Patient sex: F
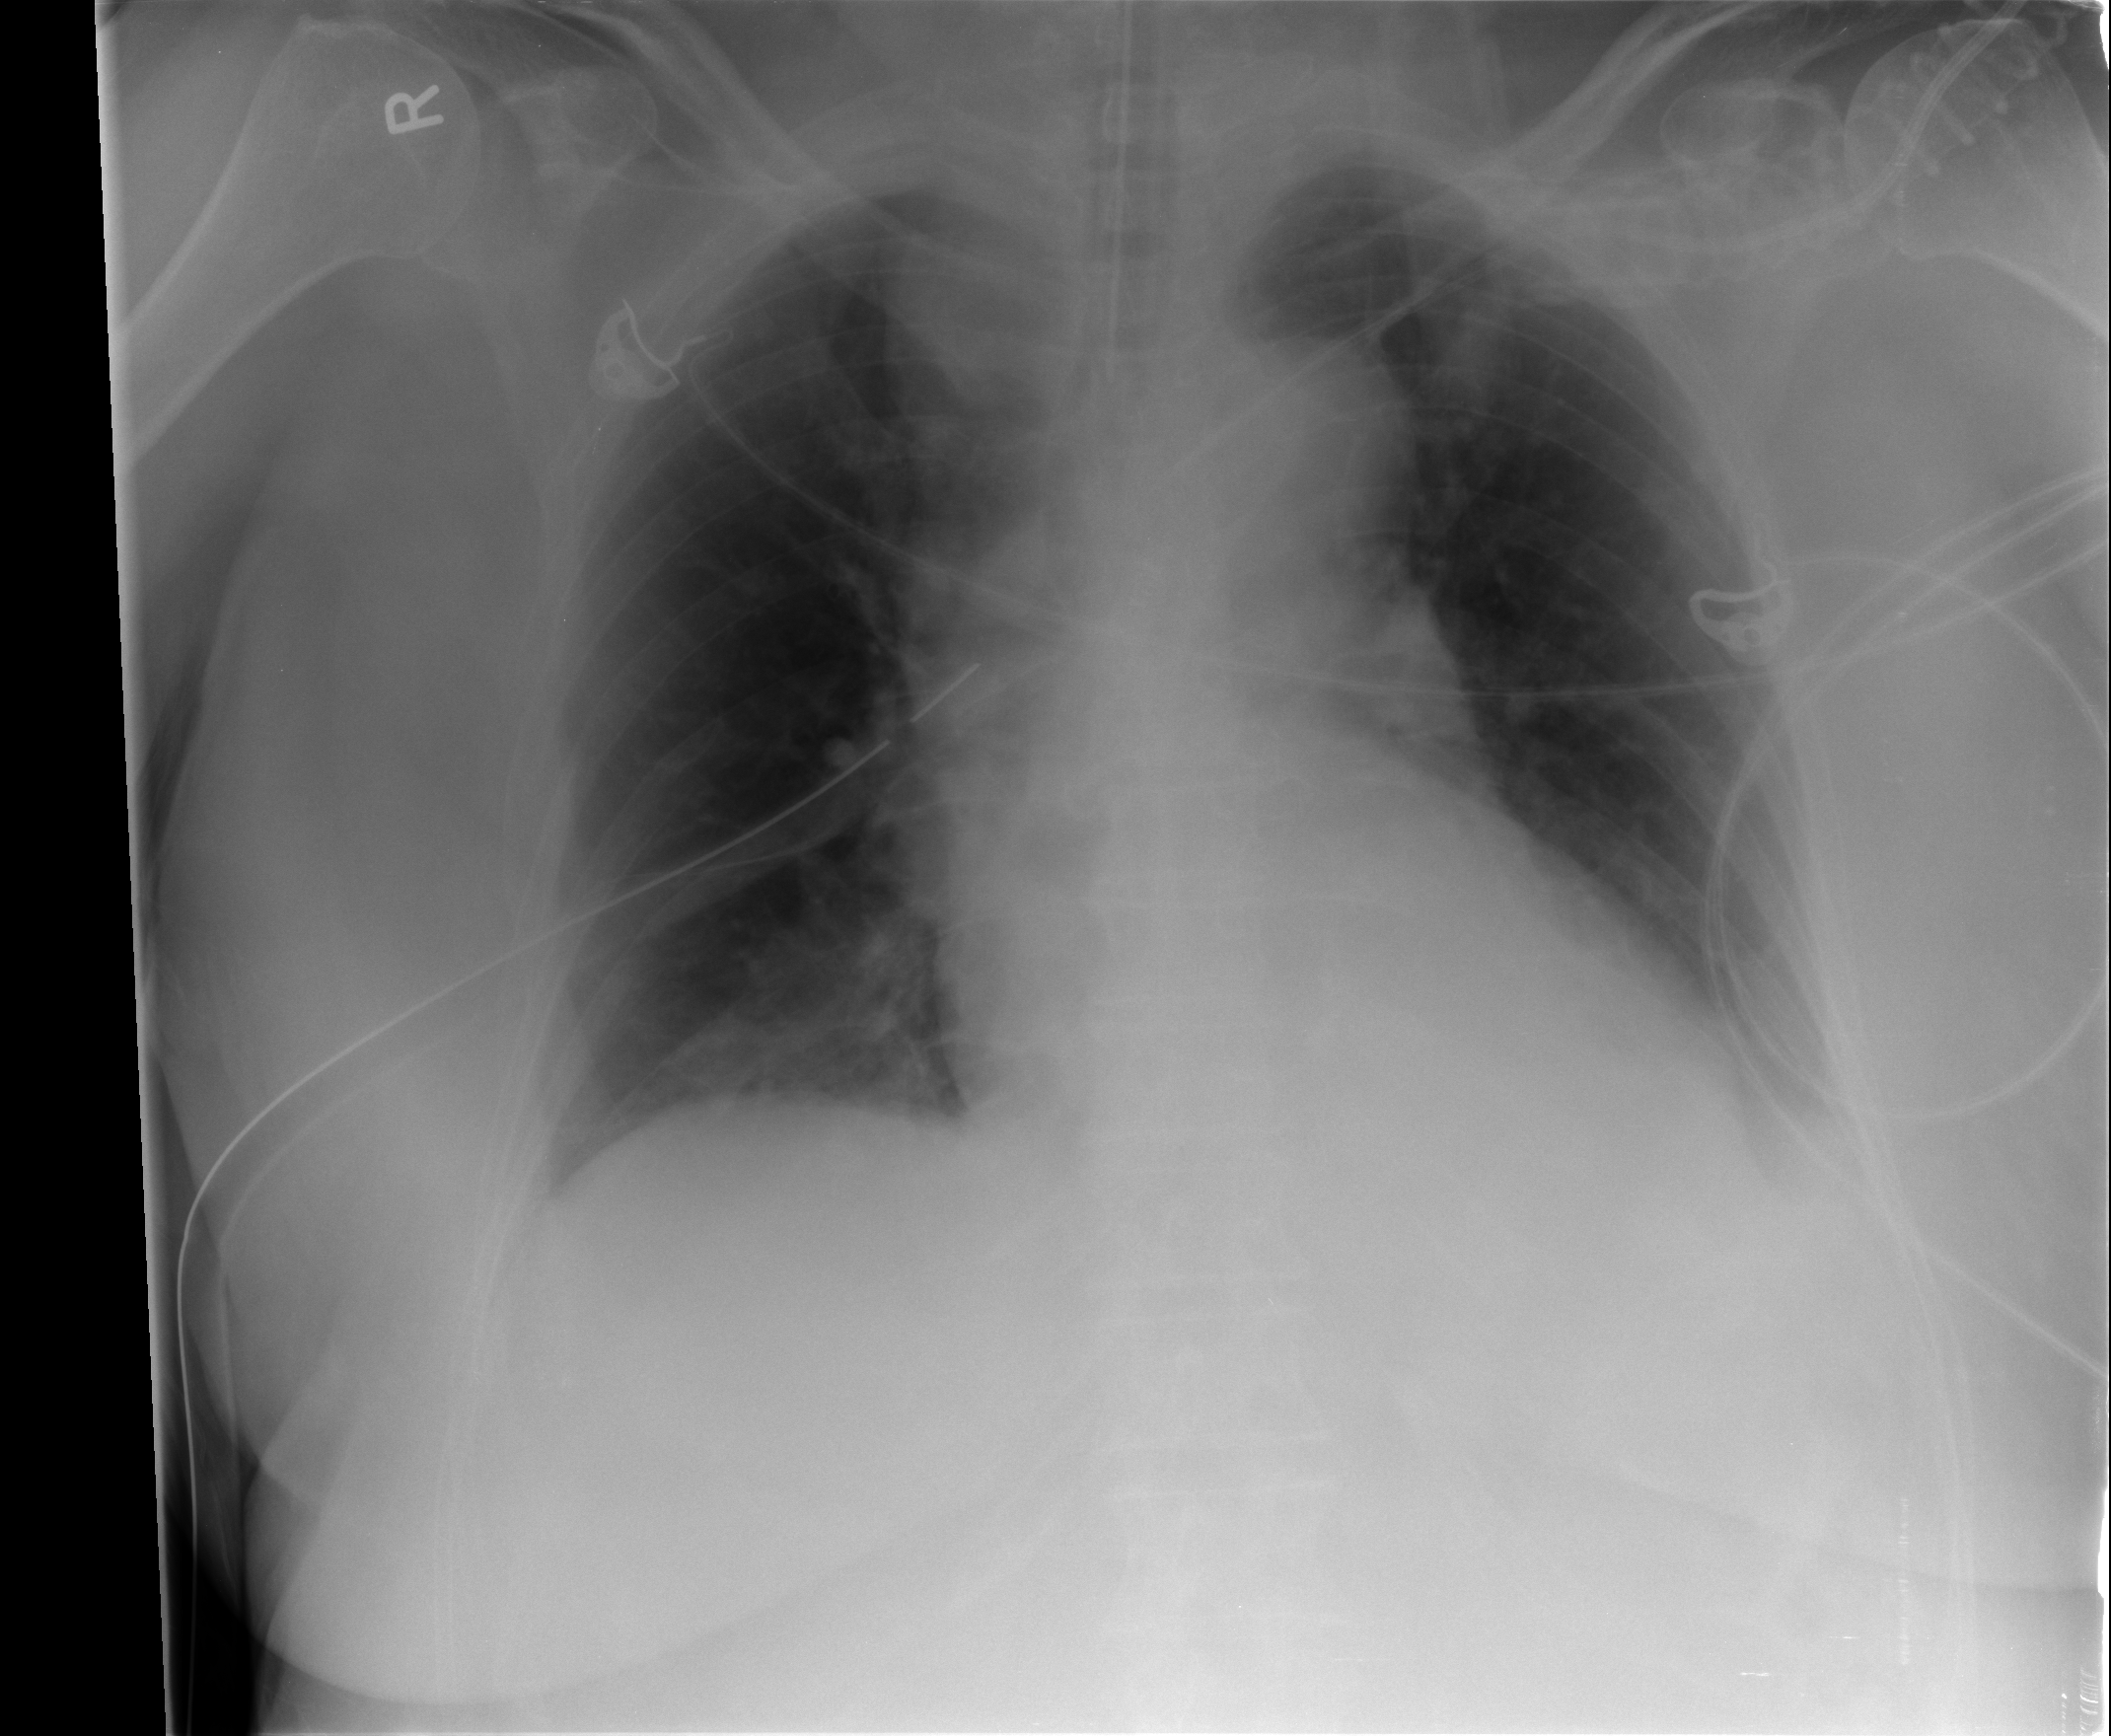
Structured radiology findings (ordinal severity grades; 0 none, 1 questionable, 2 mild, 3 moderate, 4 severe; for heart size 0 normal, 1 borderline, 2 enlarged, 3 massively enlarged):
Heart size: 0
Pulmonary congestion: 0
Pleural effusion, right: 0
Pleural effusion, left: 1
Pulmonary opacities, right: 0
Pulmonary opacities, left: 0
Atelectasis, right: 2
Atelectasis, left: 2